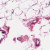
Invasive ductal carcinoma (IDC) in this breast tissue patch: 0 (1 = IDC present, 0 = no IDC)